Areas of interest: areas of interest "Industrial Park"
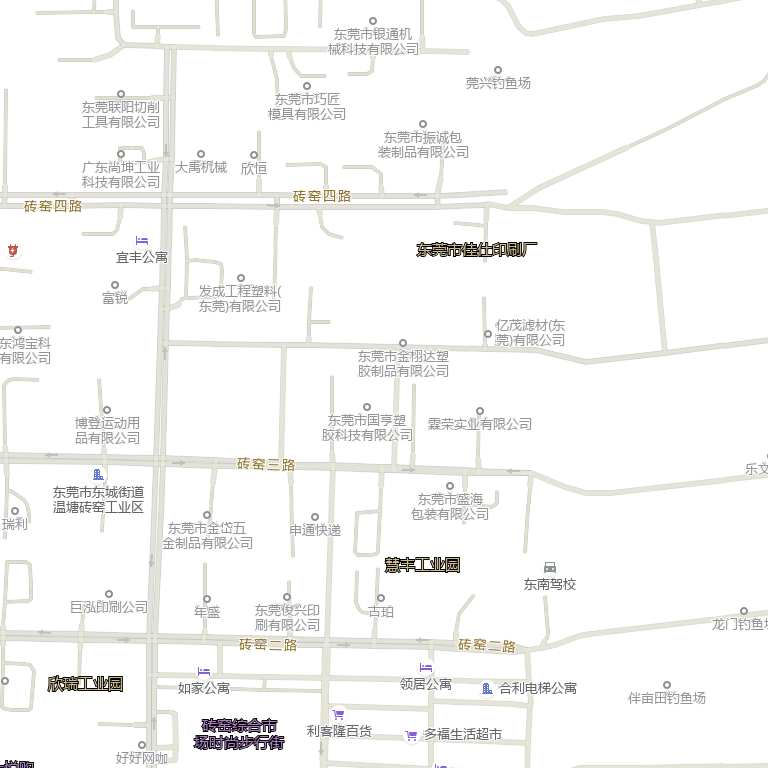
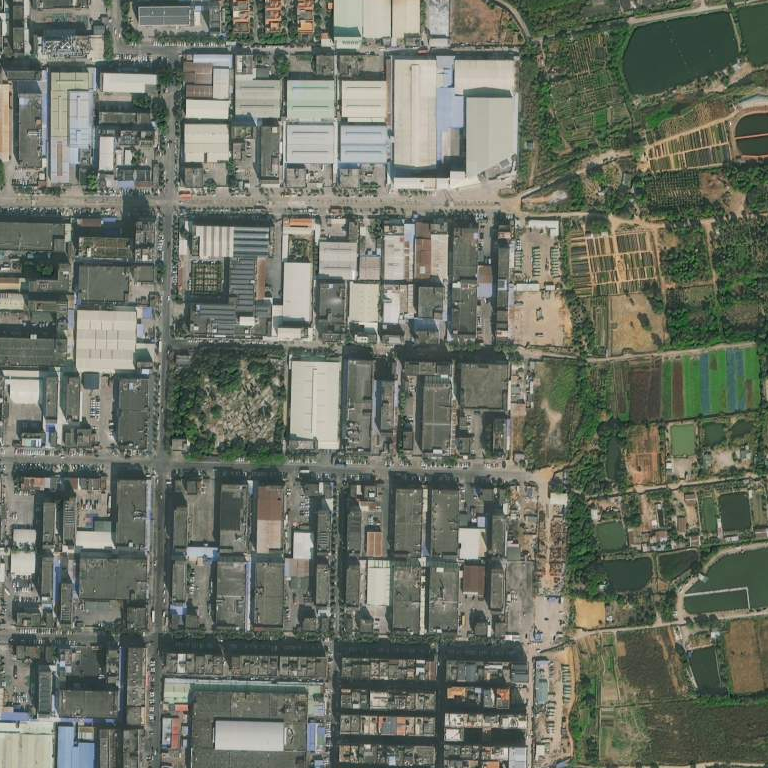